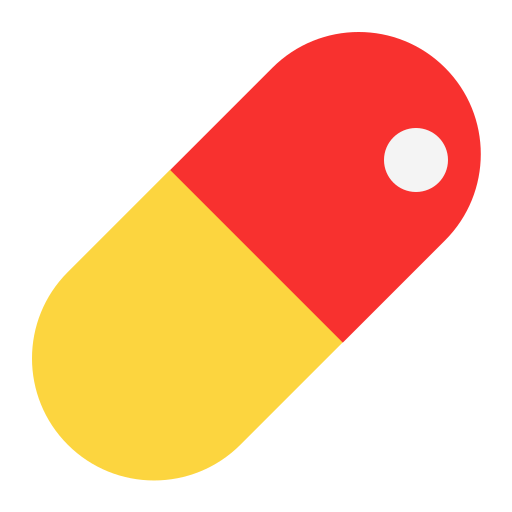
pill flat